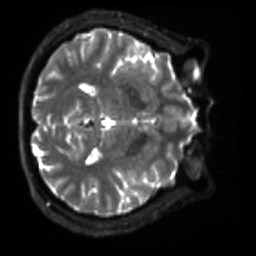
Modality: sbref
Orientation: axial
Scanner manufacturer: siemens
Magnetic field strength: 3 T
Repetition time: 4 s
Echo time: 0.0594 s